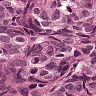
Metastatic tissue present: yes